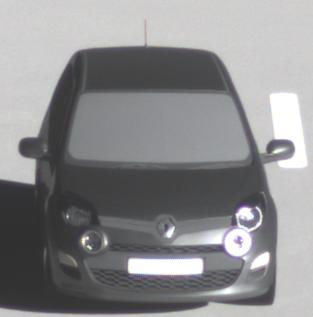
Make: Renault
Model: Twingo 1.2 LEV 16V 75
Detailed model: Twingo (II)
Model produced from: 2012/01
Model produced until: 2014/07
Doors: 3
Color: gray
Road condition: dry road
Daytime: morning or afternoon
Contrast: high contrast